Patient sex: M
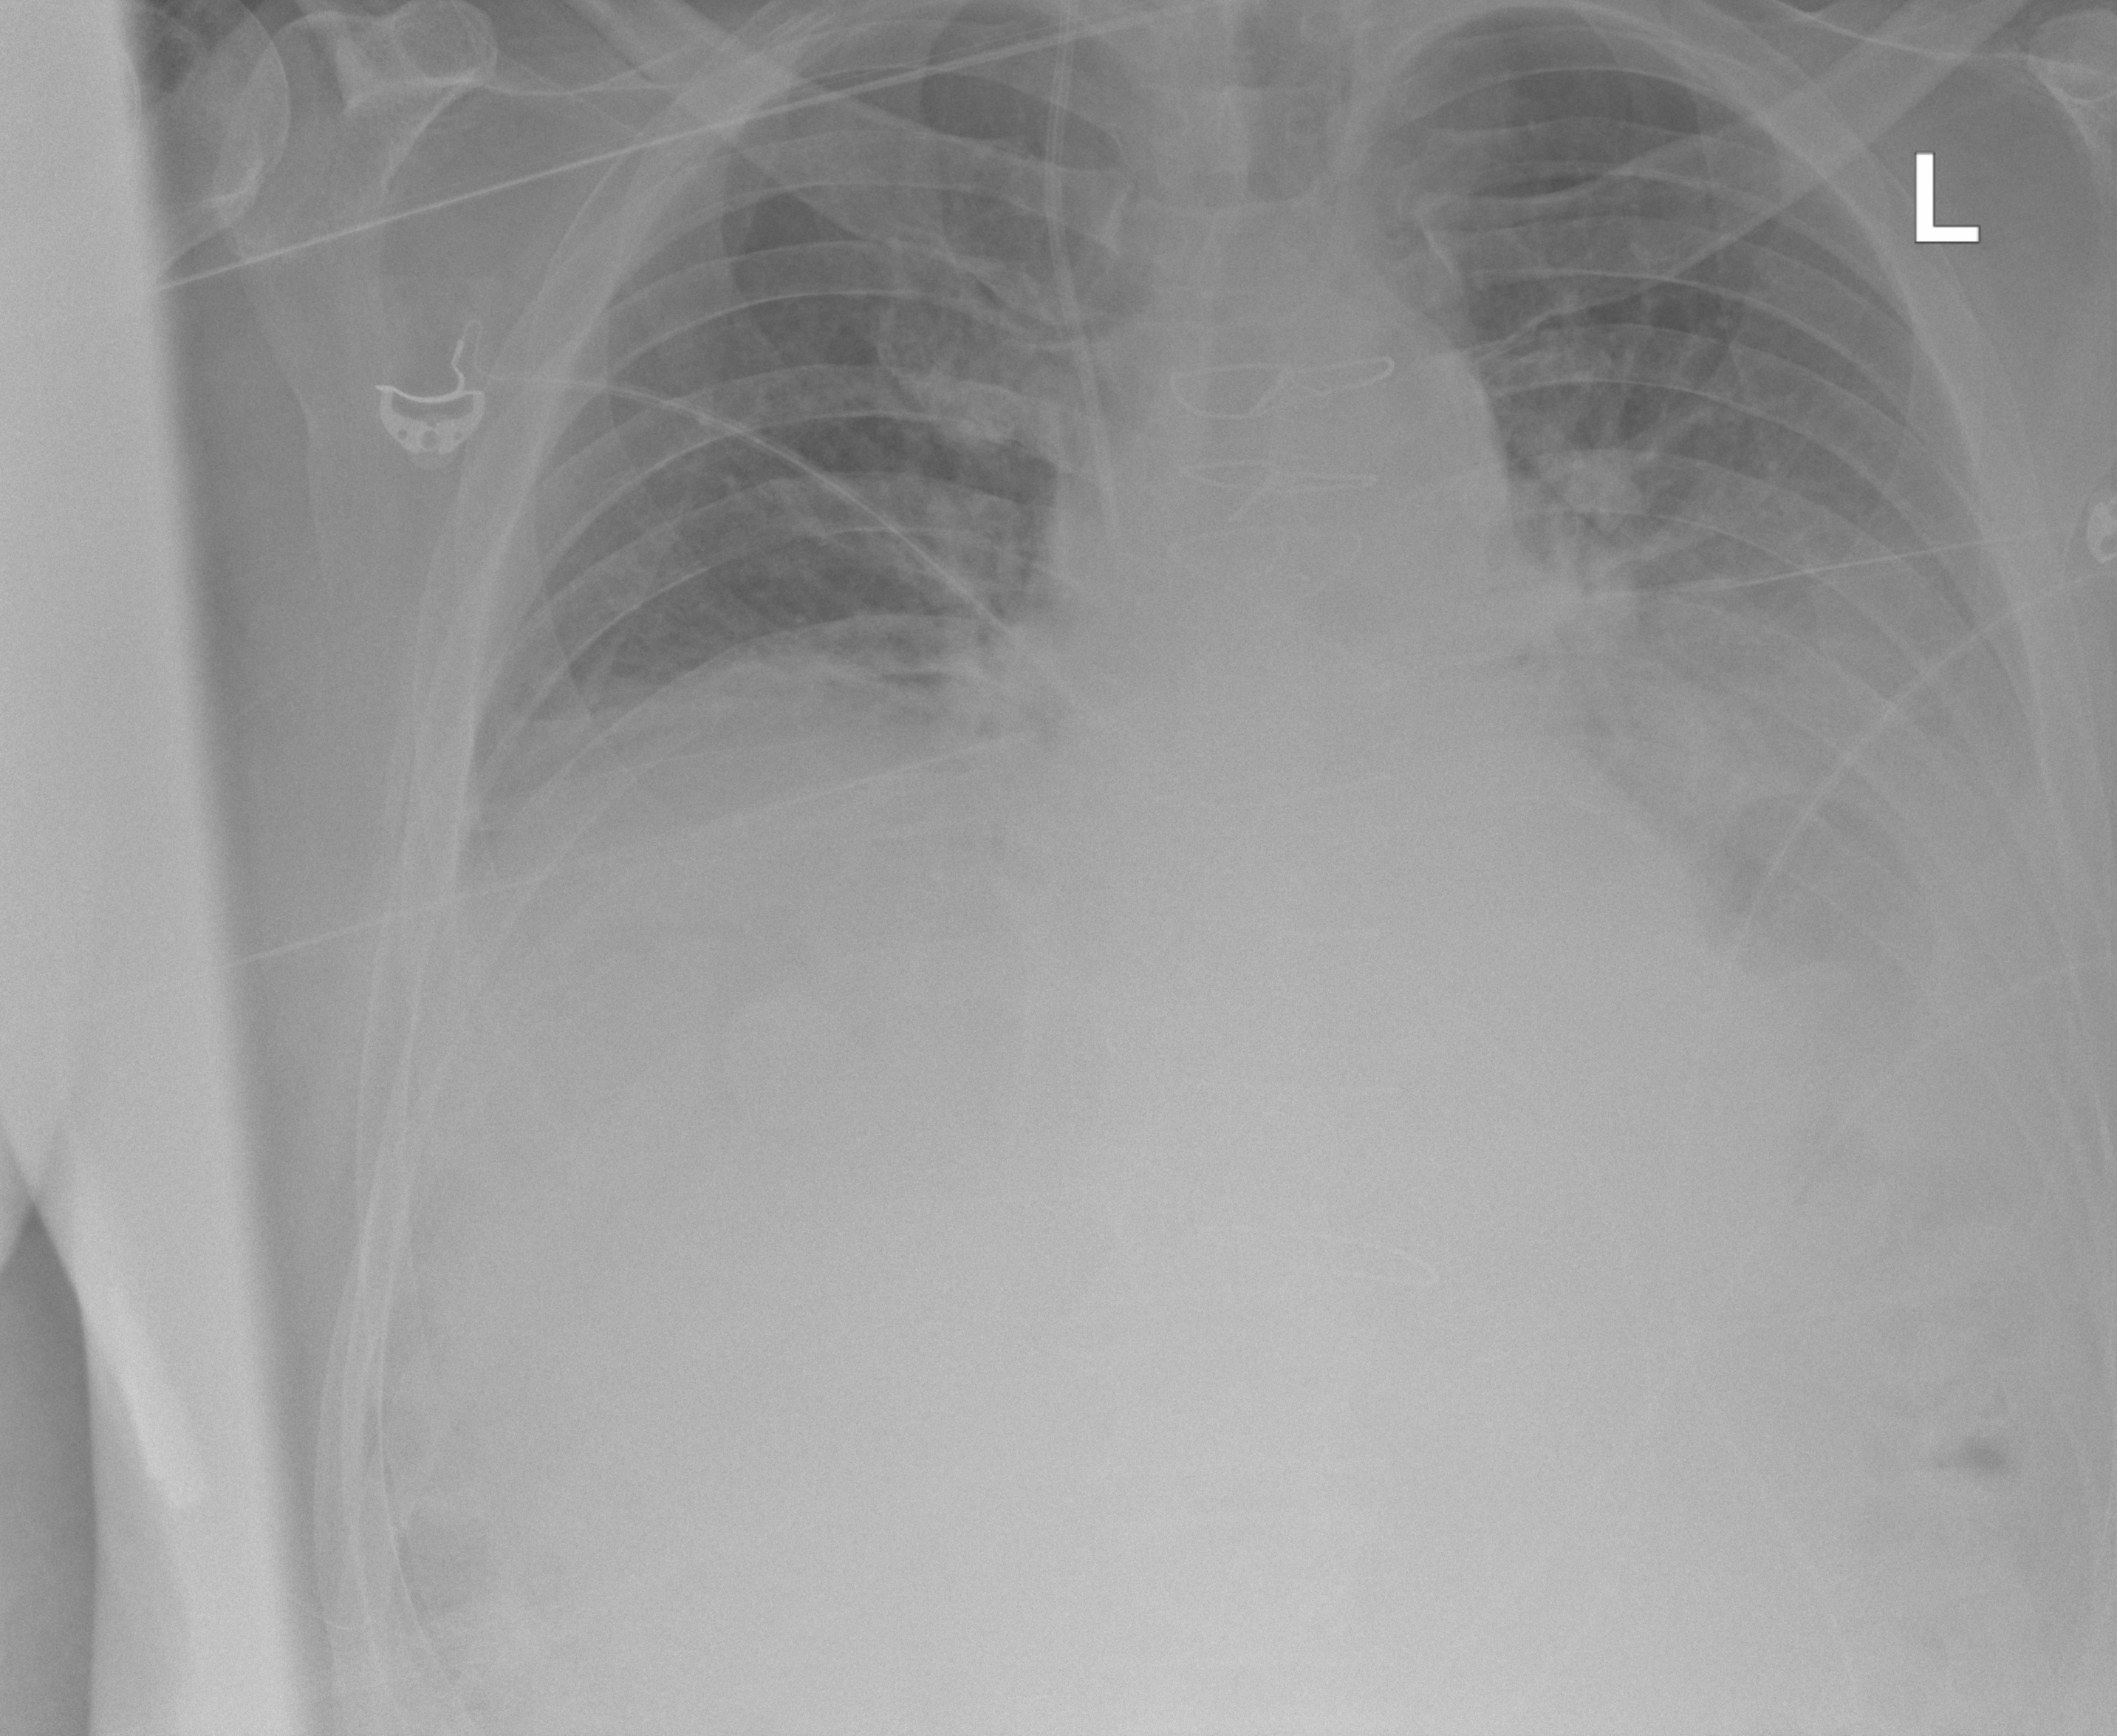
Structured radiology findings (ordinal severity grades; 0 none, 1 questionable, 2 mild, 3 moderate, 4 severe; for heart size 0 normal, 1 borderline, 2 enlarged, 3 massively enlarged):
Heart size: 0
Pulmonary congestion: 2
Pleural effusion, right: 3
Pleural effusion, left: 3
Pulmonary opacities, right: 0
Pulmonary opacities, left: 0
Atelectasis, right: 2
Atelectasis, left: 2